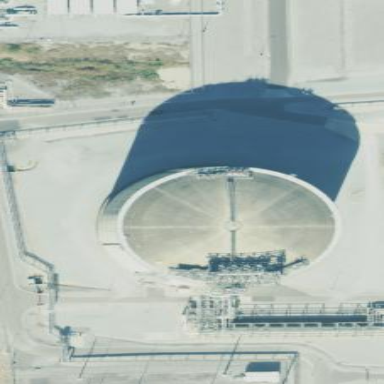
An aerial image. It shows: Building with storage tank.